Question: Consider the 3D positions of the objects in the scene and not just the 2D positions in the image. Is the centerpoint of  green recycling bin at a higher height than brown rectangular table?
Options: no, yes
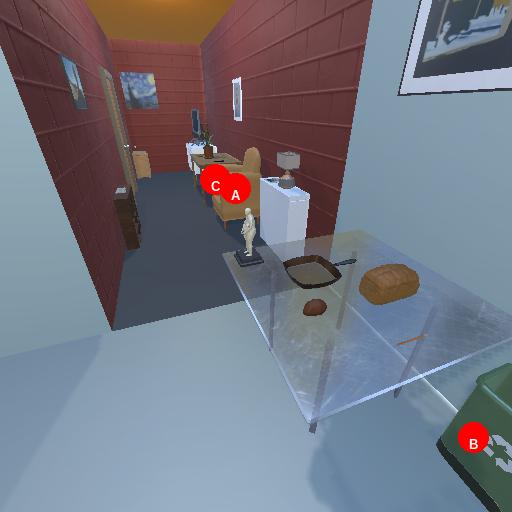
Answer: no